Question: I am creating a Button dynamically and need to add to the li tag
This is my jsfiddle
<URL>

This is my code
'''
function showRestaurantDetailsByLocation(response,locationname)
{
$('.restListings').remove();
$('.addNewRestaurant').remove();
var ulhtml = $('<ul class="restListings"></ul>');
var divhtml = $('<div class="inner-intit"><sub class="sub">Your Favorite Area</sub></div>');
divhtml.append('<br>');
var $newbutton= $('<input/>').attr({ type: 'button', location:locationname , name:'btn1', class:'btn btn-success', value:'Add For'+locationname});
var $ordernow= $('<input/>').attr({ type: 'button',name:'btn1', class:'btn btn-success', value:'Order Now'});
for(var i=0;i<response.length;i++)
{
divhtml.append('<li><h6>'+response[i].area+'</h6><p>'+response[i].address+'</p></li>');
}
divhtml.append($newbutton);
divhtml.append($ordernow);
ulhtml.append(divhtml);
$("#"+locationname).append(ulhtml);
}
'''
I tried with these options
'''
var $ordernow= $('<input/>').attr({ type: 'button', name:'btn2', class:'btn btn-success ordernow', value:'Order Now'});
divhtml.append('<li class="innerChild" user_location="'+locationname+'" vendor_name="'+response[i].vendor_name+'" vendor_id="'+response[i].vendor_id+'" ><h6> '+response[i].vendor_name+'</h6><p>'+response[i].locality+' , '+response[i].area+' </p><p><b>Timings:</b> '+response[i].start_time+' - '+response[i].end_time+'</p><span class="inDeleteInnerSub"></span></li>');
$('<li />').appendTo(ordernow);
'''
Approach 2 :
'''
divhtml.append('<li class="innerChild" user_location="'+locationname+'" vendor_name="'+response[i].vendor_name+'" vendor_id="'+response[i].vendor_id+'" ><h6> '+response[i].vendor_name+'</h6><p>'+response[i].locality+' , '+response[i].area+' </p><p><b>Timings:</b> '+response[i].start_time+' - '+response[i].end_time+'</p><span class="inDeleteInnerSub"></span>ordernow </li>');
'''
Approach 3 :
'''
divhtml.append('<li class="innerChild" user_location="'+locationname+'" vendor_name="'+response[i].vendor_name+'" vendor_id="'+response[i].vendor_id+'" ><h6> '+response[i].vendor_name+'</h6><p>'+response[i].locality+' , '+response[i].area+' </p><p><b>Timings:</b> '+response[i].start_time+' - '+response[i].end_time+'</p><span class="inDeleteInnerSub"></span>'+$ordernow+'</li>');
'''
With this its being shown as
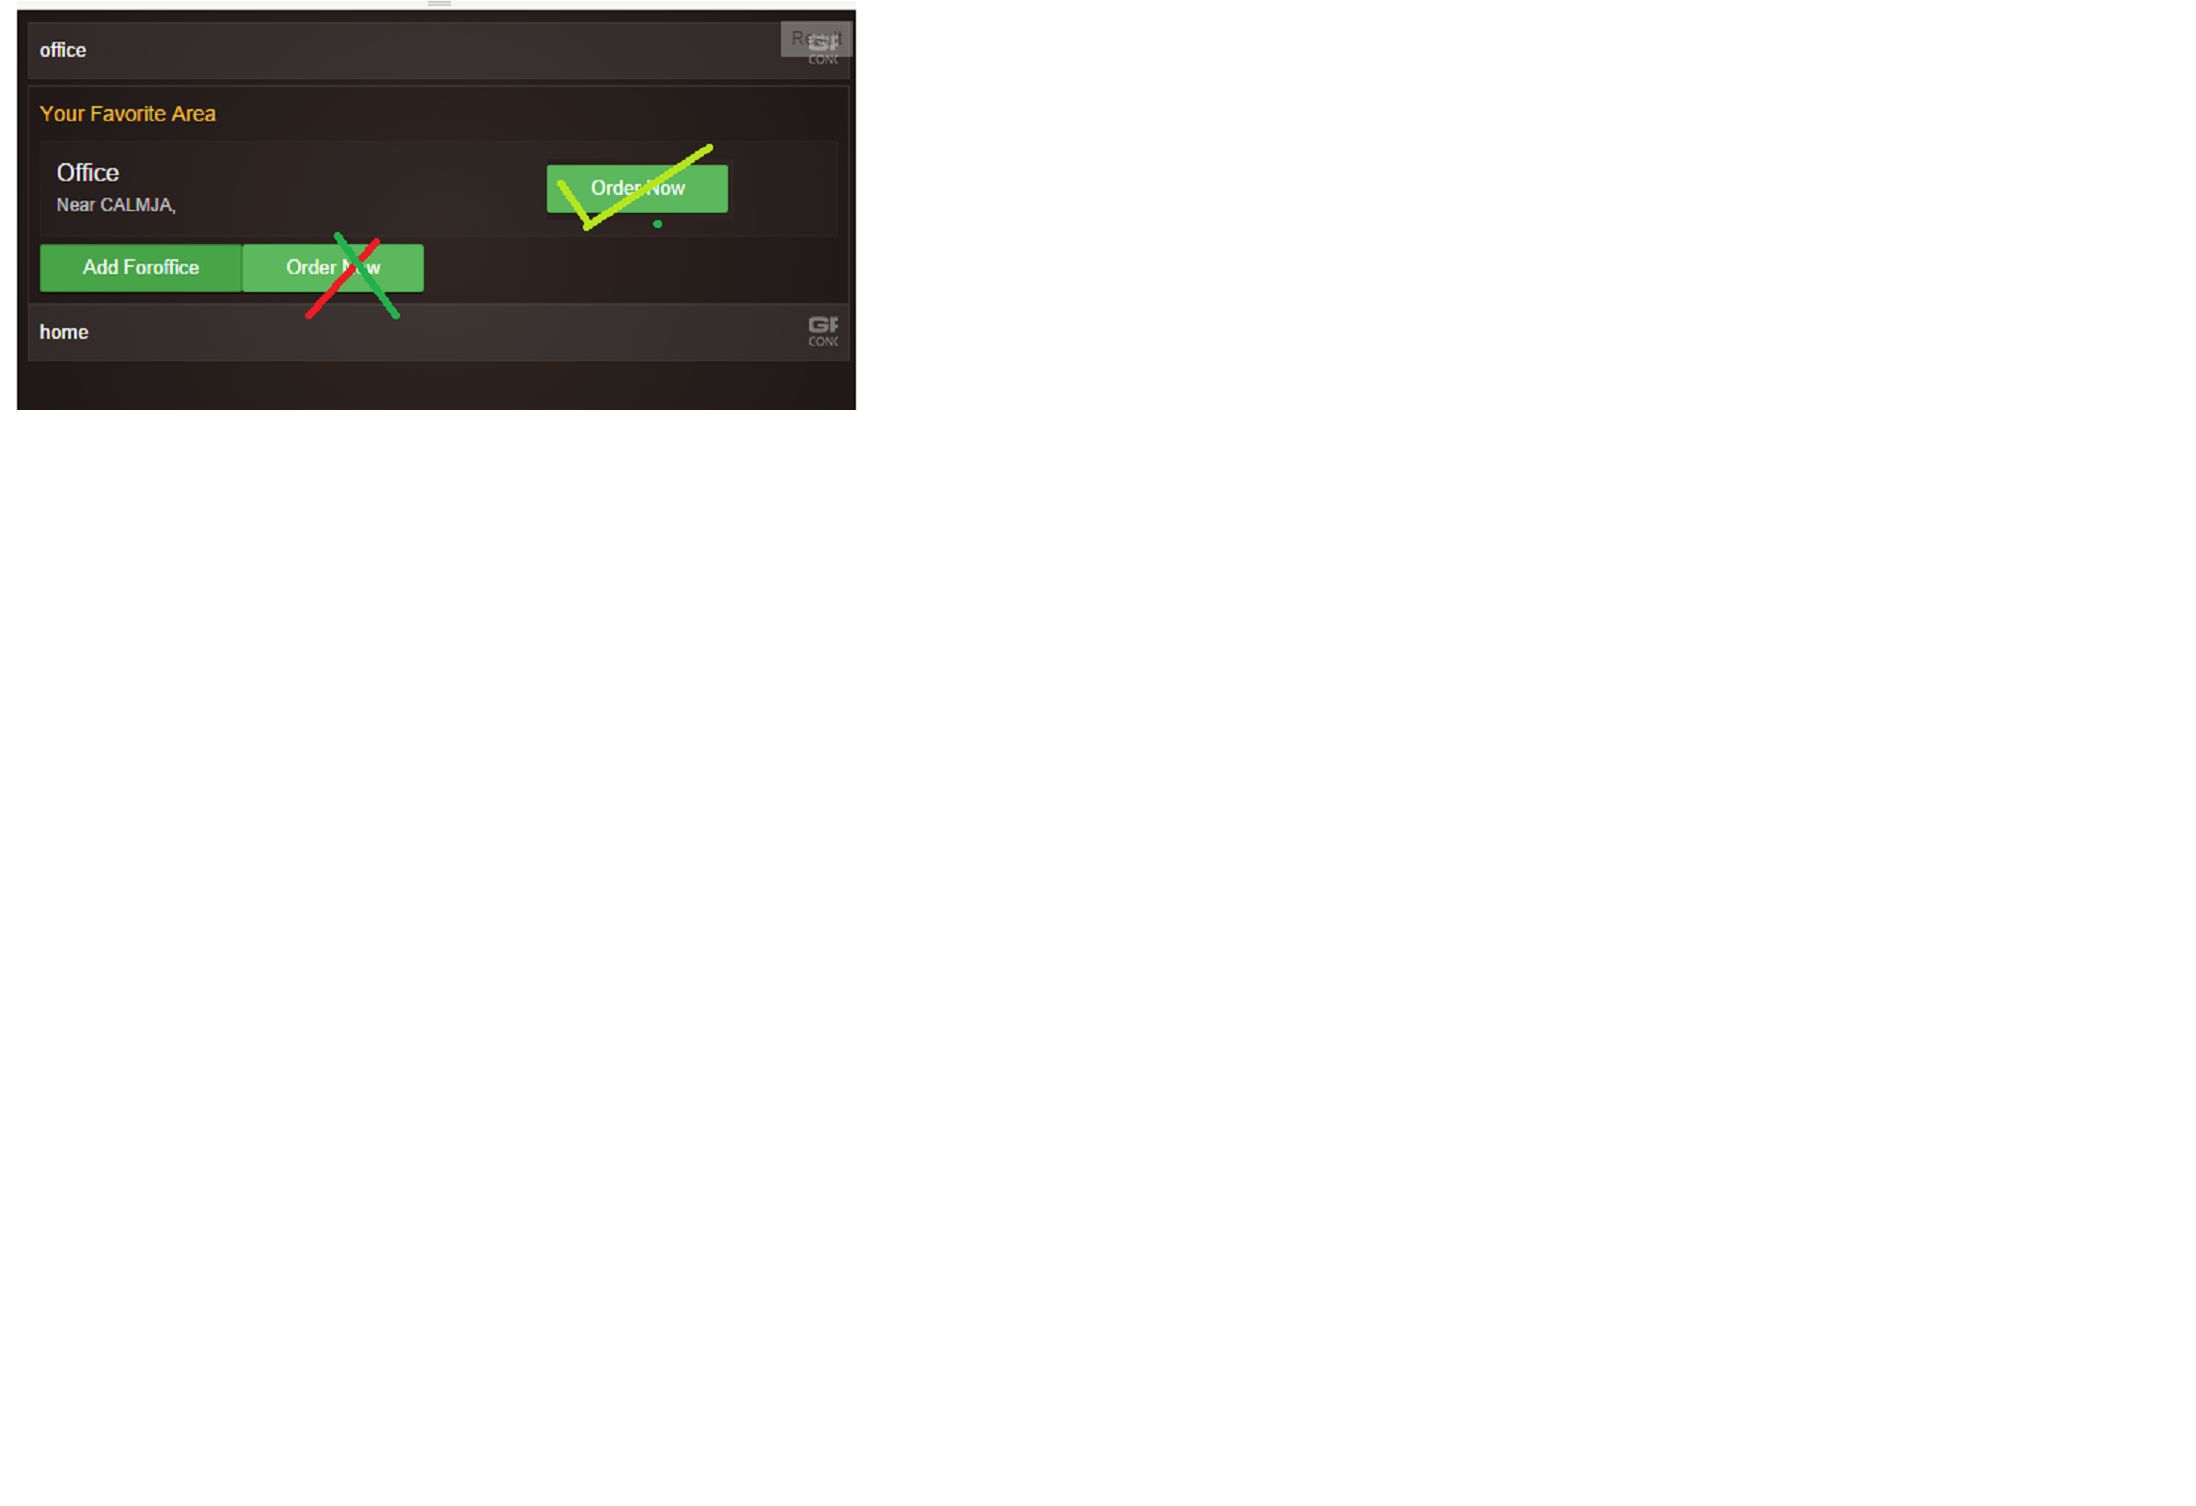
Answer: if you just want your "Order now" button inside the li element change the following lines:
Original:
'''
divhtml.append($ordernow);
'''
Modified:
'''
divhtml.children("li").append($ordernow);
'''
Additionally, if you want your button appear on the right side just add this css-property to the button:
'''
float:right
'''
Here is the updated <URL>.
Or even closer to your picture is this <URL>. I added a container-div for the h6 and p with a css-property of
'''
float:left
'''